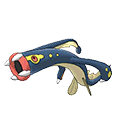
Pok\u00e9mon: eelektross